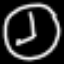
Label: clock